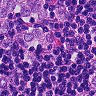
Metastatic tissue present: yes